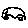
Label: car